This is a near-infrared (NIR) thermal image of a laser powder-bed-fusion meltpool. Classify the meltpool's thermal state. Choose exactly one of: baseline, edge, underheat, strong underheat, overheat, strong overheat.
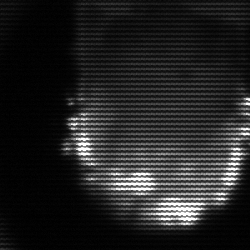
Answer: baseline